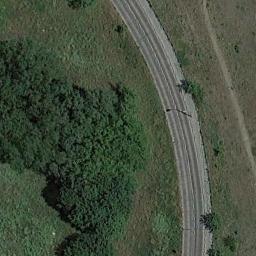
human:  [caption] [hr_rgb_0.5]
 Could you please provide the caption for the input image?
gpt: A freeway with a bend goes through the lawn with many trees .

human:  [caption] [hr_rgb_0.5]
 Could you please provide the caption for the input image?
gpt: The freeway goes through the grass with some trees .

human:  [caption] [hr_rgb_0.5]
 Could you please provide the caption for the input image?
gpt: The workshops on the highway are widely spaced .

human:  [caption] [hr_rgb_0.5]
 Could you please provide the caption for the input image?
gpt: There are large green lawns and green trees around the freeway .

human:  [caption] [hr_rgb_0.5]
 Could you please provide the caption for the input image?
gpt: There are lawns and some green trees beside the freeway .